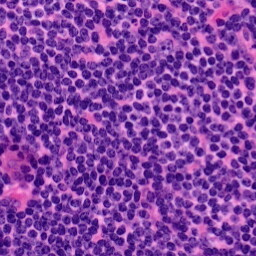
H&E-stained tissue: Pancreatic